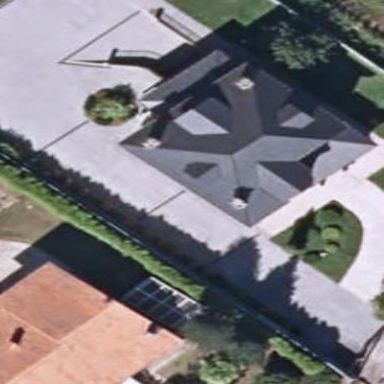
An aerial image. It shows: Simple and straightforward house.